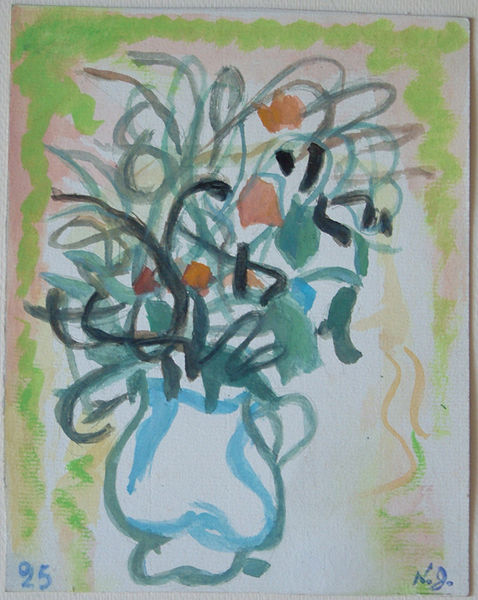
Titel: A Vase of Flowers, A Vase of Flowers
Künstler: Natal'ia Sergeevna Goncharova
Standort: Amherst (Massachusetts, USA)
Institution: Mead Art Museum, Amherst College
Schlagwörter: blue, red, green, yellow, flowers, vase, orange, abstract, still life, lines, colour, petals, white space, stems, n.g.